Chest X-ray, PA view. Patient: 74 years old, sex M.
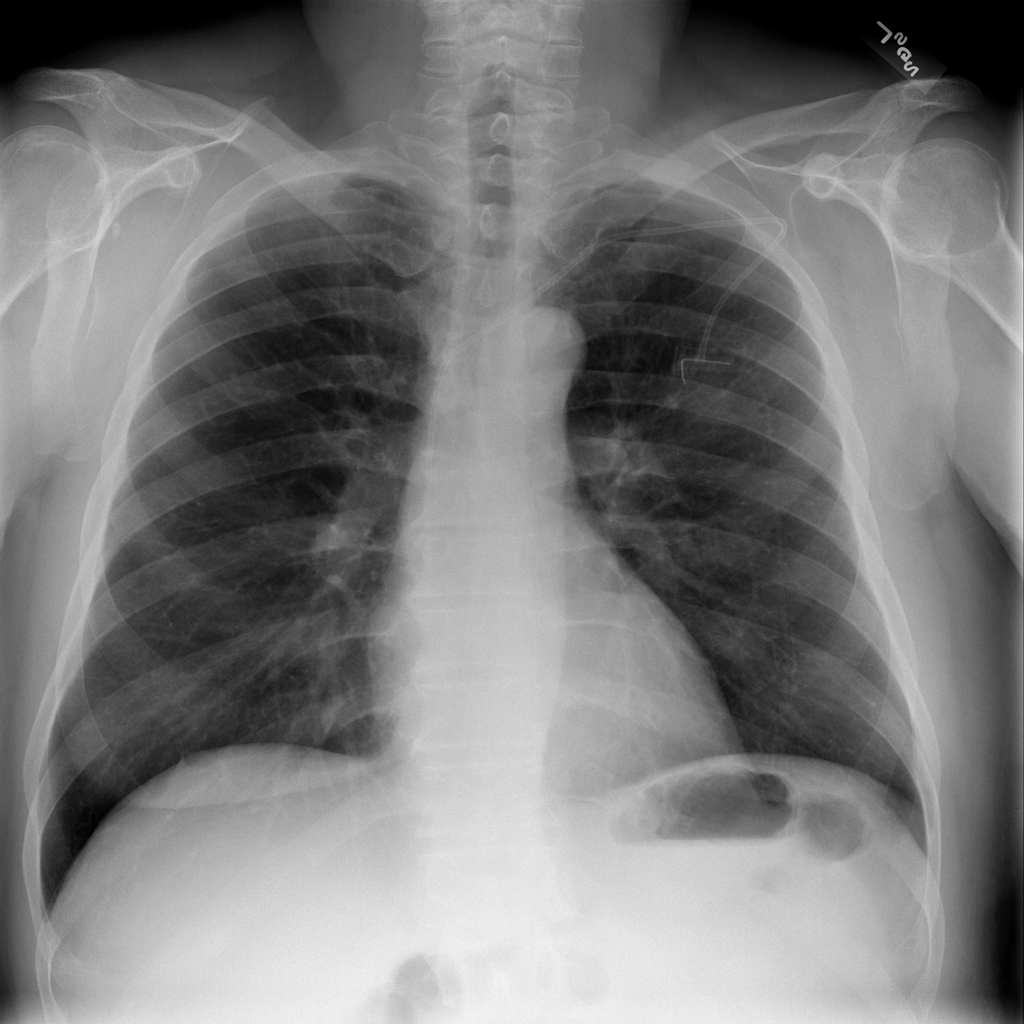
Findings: No Finding